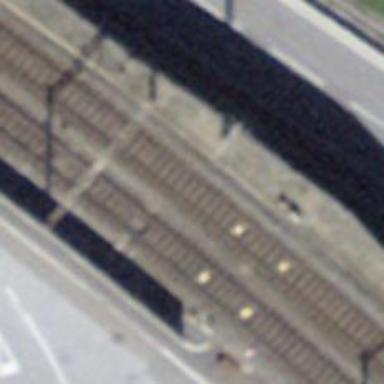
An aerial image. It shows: Single railway track with electrified contact line.